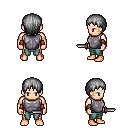
a pixel art fantasy rpg character, male body template, human, light skin, steel chest armor, teal pants, gray plain hairstyle, leather bracers, dagger, four views (front, back, left, right), 2x2 character sprite sheet, small pixel art, hard edges, no anti-aliasing